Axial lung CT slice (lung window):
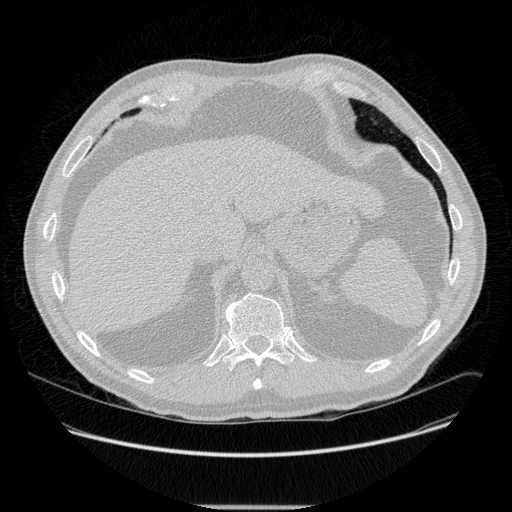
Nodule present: no